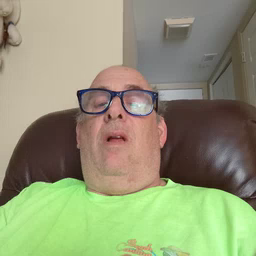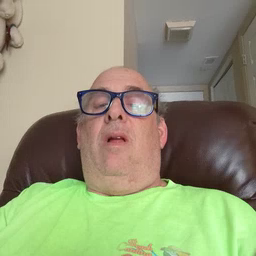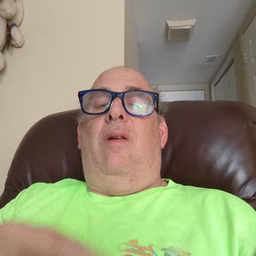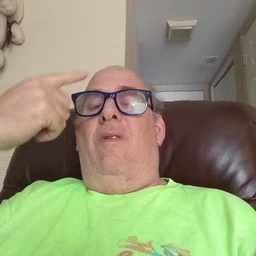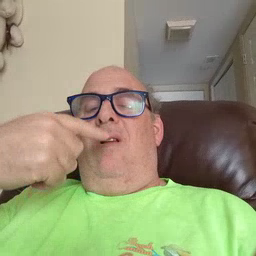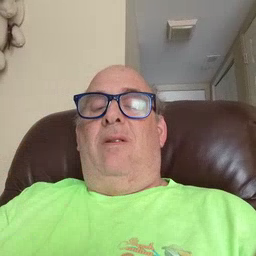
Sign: face